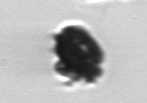
Label: Thalassiosira_TAG_external_detritus